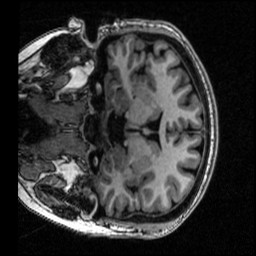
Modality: T1w
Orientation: coronal
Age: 21
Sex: female
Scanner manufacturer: siemens
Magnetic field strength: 3 T
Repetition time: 2.53 s
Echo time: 0.00126 s